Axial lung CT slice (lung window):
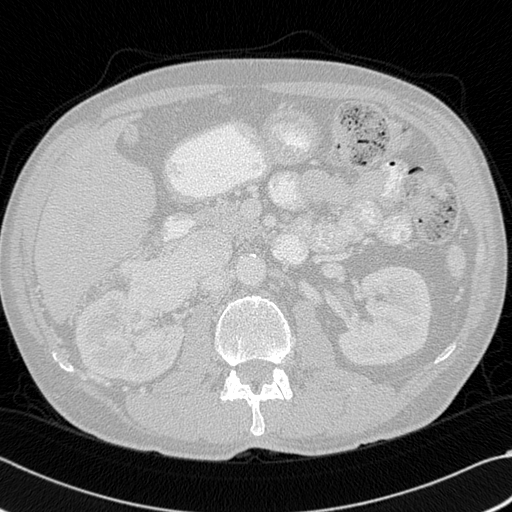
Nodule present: no